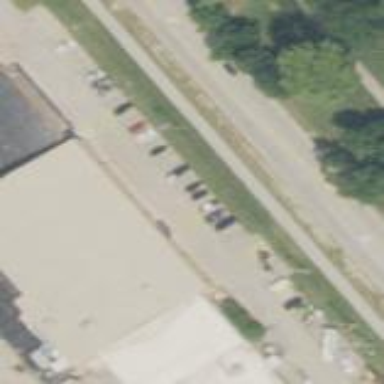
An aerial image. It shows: Parking area.